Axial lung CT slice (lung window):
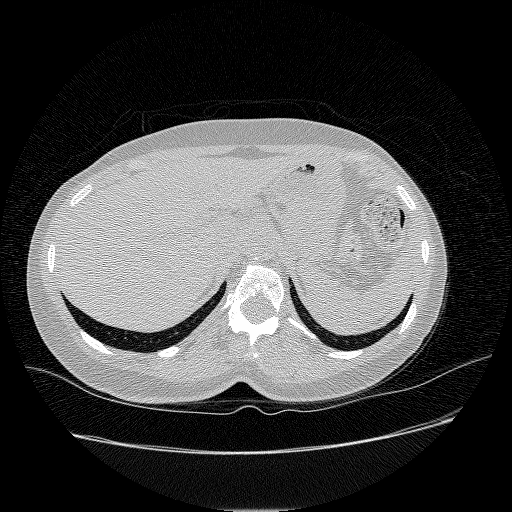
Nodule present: no